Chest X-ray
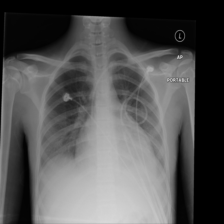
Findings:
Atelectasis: negative
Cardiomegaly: negative
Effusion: negative
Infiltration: negative
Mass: negative
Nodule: negative
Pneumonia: negative
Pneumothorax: negative
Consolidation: negative
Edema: negative
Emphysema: negative
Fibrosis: negative
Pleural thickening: negative
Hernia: negative